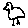
Label: bird